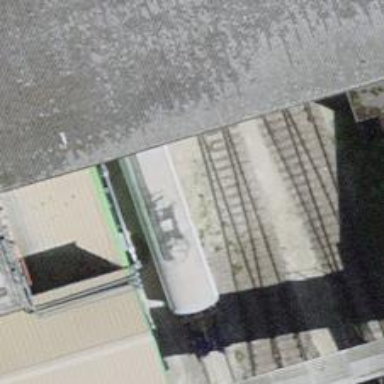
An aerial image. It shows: Railway switch.